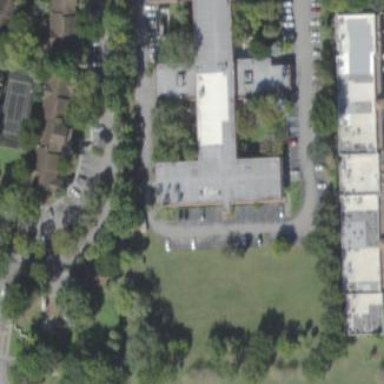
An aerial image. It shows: Nursing home.